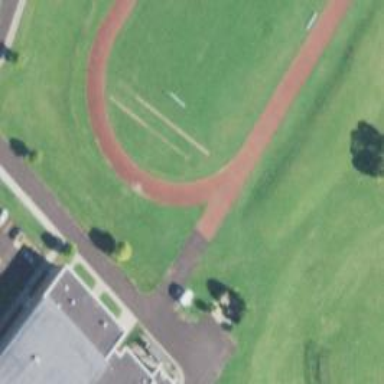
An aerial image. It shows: Athletic track located in leisure land area.